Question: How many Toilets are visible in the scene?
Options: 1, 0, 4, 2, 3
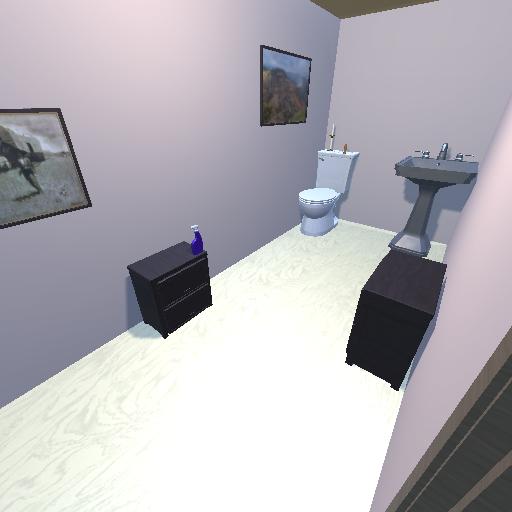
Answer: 1